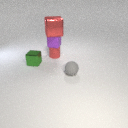
small gray rubber sphere in front of small green metal cube